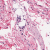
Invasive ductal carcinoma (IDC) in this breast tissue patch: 0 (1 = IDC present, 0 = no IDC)